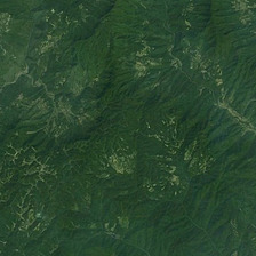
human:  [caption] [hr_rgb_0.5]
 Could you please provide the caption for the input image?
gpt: The mountains are very uneven.

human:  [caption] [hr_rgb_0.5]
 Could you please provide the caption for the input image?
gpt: The mountain is very steep and steep.

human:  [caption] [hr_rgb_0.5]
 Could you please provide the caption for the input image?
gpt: The mountain is very steep and steep.

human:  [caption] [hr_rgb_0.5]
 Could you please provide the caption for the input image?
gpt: The mountain is rugged and steep.

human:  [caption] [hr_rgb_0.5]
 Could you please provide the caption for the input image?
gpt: The mountains are rugged and steep.